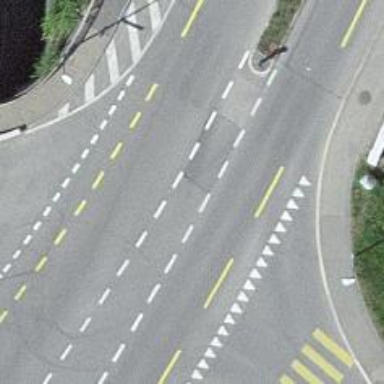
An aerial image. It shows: Advisory cycle lane on primary highway with asphalt surface.